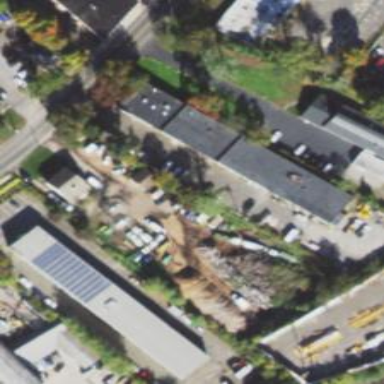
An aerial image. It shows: Commercial building.